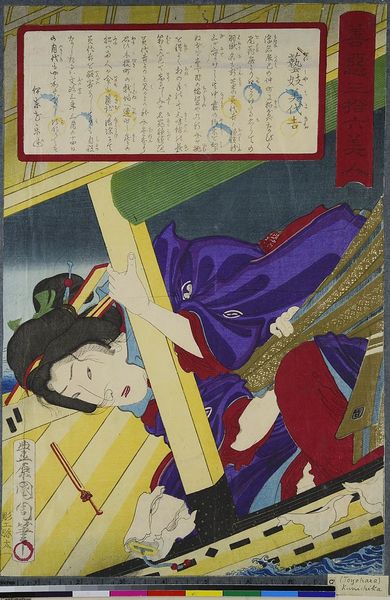
Titel: Die Geisha Miyokichi, aus der Serie: Die 16 Schönheiten von Gut und Böse
Künstler: Toyohara Kunichika
Standort: Hamburg
Institution: Museum für Kunst und Gewerbe Hamburg
Schlagwörter: frau, boot, holzschnitt, kutter, geisha, druckgraphik, druckgrafik, zeit, farbholzschnitt, reproduktionen, druckerzeugnisse, meiji, ukiyo